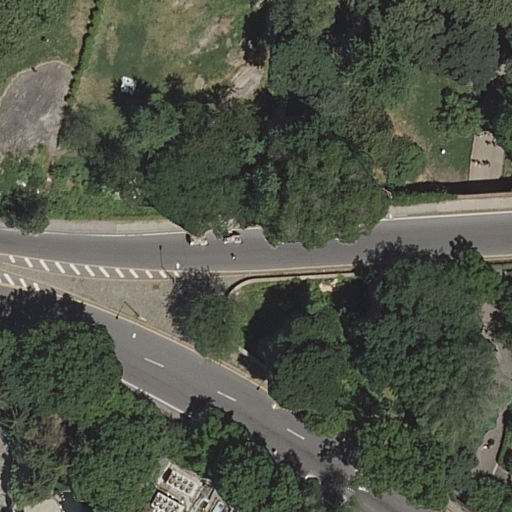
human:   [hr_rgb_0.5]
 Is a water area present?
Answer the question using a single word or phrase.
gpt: yes

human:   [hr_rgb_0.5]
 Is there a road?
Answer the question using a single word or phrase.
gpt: yes

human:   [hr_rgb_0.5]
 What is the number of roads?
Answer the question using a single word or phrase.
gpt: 9

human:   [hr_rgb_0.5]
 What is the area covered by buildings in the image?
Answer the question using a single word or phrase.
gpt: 2069m2

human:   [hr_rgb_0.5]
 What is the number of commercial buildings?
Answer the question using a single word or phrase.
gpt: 0

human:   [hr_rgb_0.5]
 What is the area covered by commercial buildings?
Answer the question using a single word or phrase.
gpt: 0m2

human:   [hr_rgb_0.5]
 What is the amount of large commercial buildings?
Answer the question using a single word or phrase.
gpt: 0

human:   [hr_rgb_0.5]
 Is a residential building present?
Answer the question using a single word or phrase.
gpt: no

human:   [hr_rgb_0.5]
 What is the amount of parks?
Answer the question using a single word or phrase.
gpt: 1

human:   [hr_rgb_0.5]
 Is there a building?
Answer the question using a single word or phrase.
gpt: yes

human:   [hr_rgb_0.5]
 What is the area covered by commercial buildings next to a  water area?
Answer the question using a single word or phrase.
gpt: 0m2

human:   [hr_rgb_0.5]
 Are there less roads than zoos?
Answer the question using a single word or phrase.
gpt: no

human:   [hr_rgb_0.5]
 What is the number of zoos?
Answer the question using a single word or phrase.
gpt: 2

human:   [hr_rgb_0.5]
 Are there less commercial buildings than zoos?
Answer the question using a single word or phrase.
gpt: yes

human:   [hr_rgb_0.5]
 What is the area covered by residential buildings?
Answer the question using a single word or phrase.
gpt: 0m2

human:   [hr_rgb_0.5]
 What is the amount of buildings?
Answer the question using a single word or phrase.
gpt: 1

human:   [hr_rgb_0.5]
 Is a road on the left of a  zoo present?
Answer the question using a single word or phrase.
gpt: yes

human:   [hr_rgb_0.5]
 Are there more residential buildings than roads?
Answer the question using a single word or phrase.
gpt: no

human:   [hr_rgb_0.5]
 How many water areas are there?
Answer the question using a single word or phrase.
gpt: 2

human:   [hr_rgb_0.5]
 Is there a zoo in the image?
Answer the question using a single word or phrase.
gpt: yes

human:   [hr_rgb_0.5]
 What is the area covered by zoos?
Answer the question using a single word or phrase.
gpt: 10186m2

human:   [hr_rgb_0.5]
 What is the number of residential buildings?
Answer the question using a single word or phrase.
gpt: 0

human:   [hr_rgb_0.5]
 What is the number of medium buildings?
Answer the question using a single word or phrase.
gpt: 0

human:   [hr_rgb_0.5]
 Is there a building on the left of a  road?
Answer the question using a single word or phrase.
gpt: no

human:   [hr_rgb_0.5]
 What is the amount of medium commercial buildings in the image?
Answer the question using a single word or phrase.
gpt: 0

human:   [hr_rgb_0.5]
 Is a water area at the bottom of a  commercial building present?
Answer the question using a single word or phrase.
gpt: no

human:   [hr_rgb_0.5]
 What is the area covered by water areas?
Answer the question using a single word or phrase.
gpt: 19m2

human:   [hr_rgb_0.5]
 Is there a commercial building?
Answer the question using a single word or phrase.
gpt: no

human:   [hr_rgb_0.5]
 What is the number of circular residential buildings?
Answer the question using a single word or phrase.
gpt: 0

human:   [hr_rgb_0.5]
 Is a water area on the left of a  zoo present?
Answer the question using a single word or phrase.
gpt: yes

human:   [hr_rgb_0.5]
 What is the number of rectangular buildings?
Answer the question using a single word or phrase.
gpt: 0

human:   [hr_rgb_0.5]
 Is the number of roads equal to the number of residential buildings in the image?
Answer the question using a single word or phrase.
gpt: no

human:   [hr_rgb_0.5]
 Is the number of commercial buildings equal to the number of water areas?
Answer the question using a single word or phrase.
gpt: no

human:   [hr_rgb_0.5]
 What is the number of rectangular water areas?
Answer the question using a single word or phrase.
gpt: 2

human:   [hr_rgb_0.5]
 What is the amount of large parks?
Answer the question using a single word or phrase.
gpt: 1

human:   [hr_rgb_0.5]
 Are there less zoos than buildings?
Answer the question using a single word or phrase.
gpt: no

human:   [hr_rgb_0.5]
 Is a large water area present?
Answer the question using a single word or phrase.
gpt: no

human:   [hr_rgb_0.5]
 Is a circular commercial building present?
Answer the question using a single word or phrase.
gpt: no

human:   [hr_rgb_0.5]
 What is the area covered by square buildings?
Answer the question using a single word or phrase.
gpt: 0m2

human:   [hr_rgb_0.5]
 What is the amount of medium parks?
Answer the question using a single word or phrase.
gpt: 0

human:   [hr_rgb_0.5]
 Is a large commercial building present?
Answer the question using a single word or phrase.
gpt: no

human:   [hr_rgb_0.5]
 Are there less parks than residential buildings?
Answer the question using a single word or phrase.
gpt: no

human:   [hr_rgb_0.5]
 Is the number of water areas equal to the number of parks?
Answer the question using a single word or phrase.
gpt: no

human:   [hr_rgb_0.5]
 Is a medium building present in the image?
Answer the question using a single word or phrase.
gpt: no

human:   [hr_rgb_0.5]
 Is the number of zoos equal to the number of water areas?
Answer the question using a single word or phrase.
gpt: yes

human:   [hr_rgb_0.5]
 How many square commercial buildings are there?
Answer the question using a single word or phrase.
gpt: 0

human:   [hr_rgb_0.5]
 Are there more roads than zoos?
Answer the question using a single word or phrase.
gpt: yes

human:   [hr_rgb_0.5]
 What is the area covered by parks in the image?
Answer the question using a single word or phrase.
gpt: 10625m2

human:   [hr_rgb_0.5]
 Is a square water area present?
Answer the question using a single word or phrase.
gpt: no

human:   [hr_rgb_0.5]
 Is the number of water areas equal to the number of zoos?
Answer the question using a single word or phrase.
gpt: yes

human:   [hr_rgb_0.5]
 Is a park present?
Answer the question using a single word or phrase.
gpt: yes

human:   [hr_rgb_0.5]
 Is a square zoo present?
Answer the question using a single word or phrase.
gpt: no

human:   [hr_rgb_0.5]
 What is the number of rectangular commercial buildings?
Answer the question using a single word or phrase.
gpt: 0

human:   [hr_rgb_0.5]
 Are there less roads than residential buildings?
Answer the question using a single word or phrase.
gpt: no

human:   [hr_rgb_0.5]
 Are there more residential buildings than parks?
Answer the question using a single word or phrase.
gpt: no

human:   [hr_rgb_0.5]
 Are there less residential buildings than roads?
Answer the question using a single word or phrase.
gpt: yes

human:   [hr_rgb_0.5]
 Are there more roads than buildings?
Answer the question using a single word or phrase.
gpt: yes

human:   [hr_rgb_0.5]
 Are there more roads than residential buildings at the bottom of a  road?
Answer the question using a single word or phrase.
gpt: yes

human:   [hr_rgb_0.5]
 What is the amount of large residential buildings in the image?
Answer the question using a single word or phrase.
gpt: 0

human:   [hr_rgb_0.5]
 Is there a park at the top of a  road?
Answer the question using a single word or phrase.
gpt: no

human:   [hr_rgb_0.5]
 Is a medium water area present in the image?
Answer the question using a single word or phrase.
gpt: no

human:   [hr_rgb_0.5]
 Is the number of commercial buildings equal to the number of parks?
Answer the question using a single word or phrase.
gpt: no

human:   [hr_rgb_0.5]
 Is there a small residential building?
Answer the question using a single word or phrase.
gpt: no

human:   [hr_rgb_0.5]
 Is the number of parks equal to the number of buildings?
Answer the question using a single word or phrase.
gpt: yes